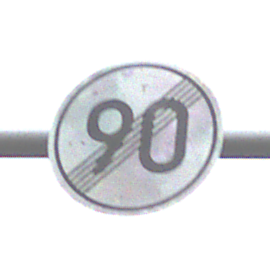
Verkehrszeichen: EndeGeschwindigkeit90
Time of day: Midday
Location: Outdoor (Nature)
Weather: Overcast
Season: NotSpecified
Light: Natural